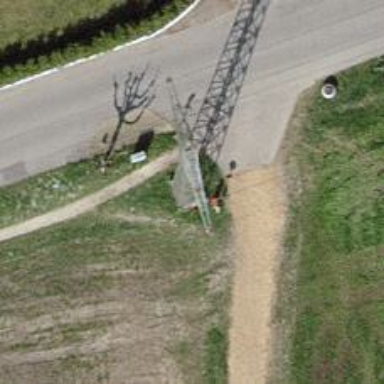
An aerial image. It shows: Power line in the image.